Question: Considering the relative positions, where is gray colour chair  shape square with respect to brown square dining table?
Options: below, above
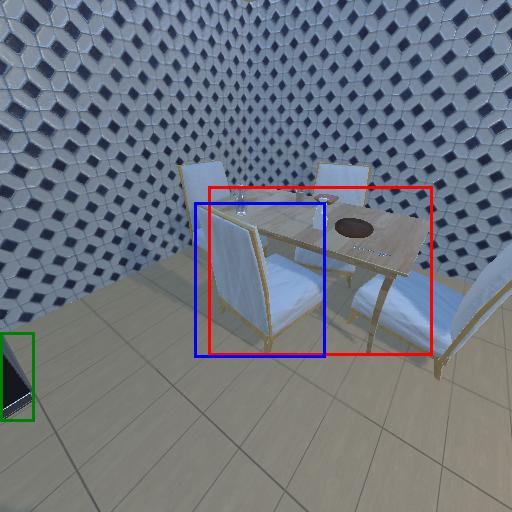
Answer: below